Question: I'm adding some Lollipop-only styling to an app.
I want to change color of header in overview screeen like Gmail here:

I have figured out I can do
'''
<style name="AppTheme" parent="Theme.AppCompat.Light.NoActionBar">
<item name="android:colorPrimary">@color/my_favorite_color</item>
</style>
'''
to achieve it, but I would want to specify only the color for this case, just like I can do:
'''
<item name="android:statusBarColor">@color/my_favorite_color<item>
'''
Is there a specific attribute to set header's color?
Side question: can icon and title be also changed?
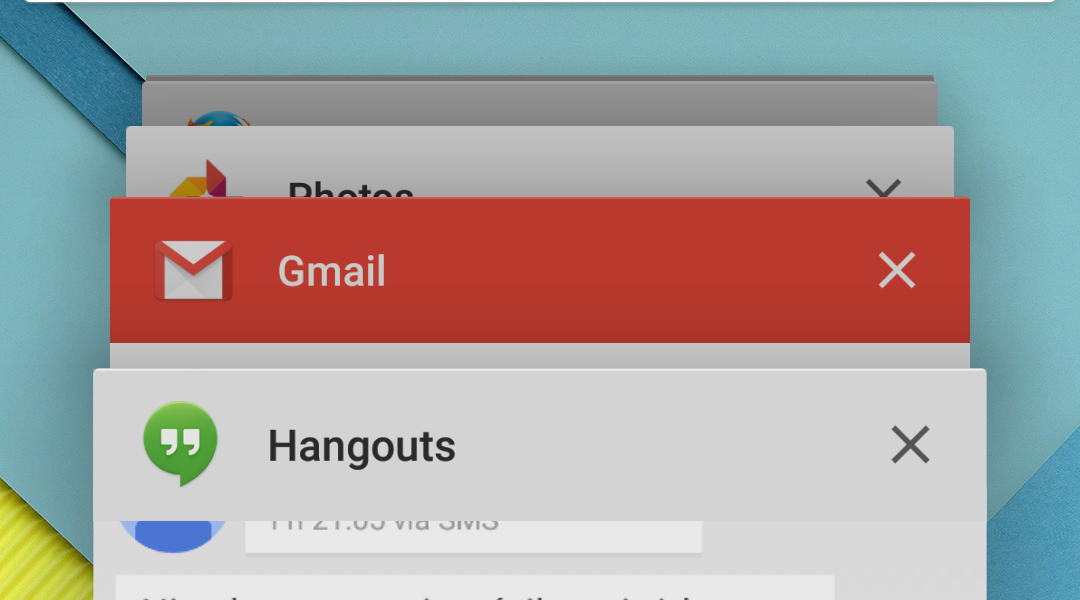
Answer: You can change this via 'ActivityManager.TaskDescription':
<URL>
From an Activity context, call:
'''
TaskDescription taskDescription = new TaskDescription(label, icon, colorPrimary);
((Activity)this).setTaskDescription(taskDescription);
'''